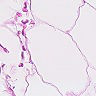
Metastatic tissue present: no